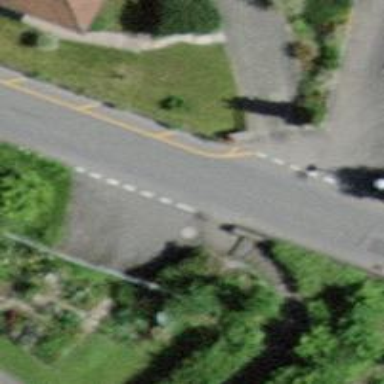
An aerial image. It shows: Asphalt steps along the road.